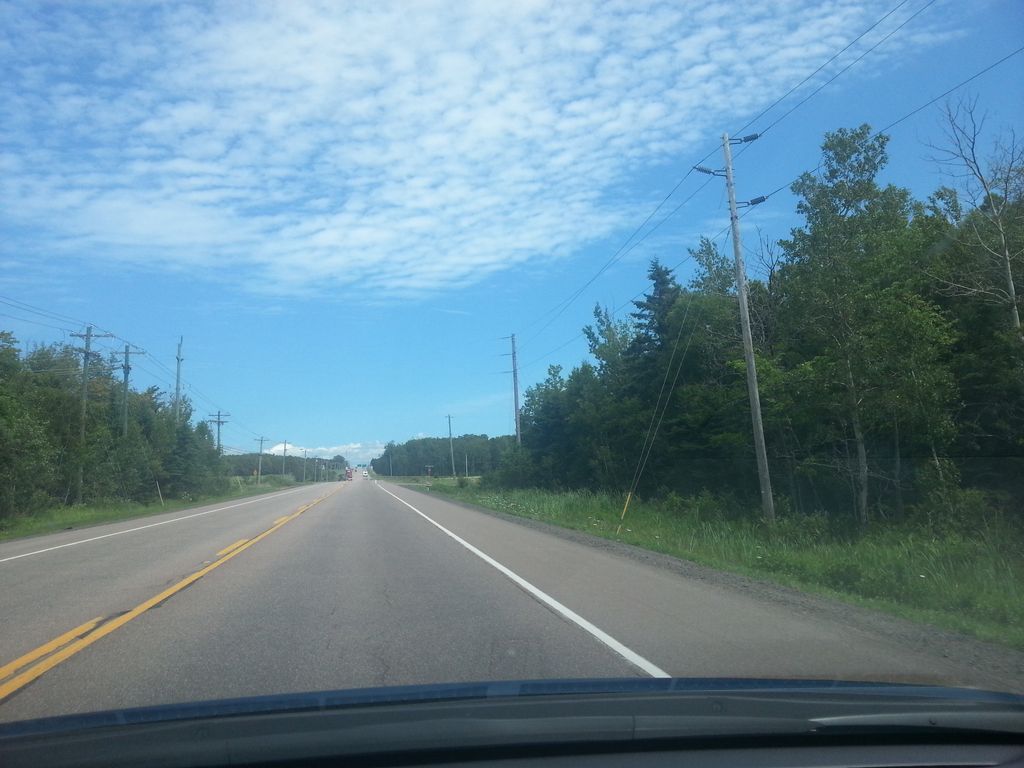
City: charlottetown